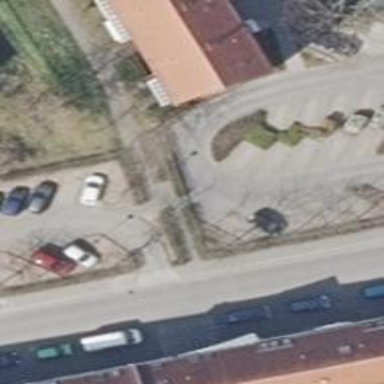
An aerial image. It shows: Road serving as parking aisle.